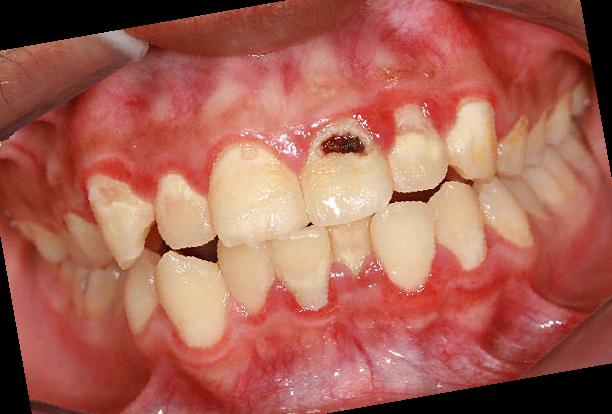
Condition: Gingivitis